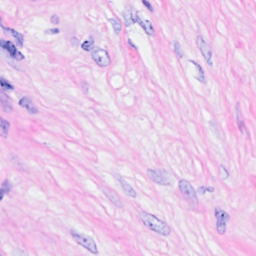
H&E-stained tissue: Breast